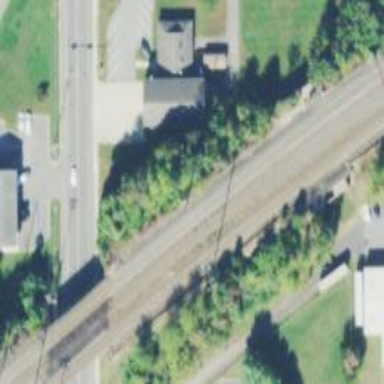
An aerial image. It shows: Railway with electrified contact lines.